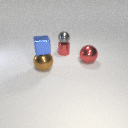
small red metal cylinder behind large brown metal sphere